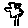
Label: flower